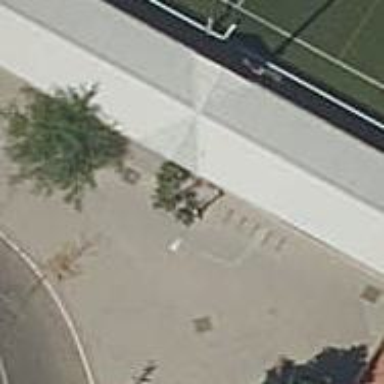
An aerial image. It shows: Bicycle parking area with stands available.